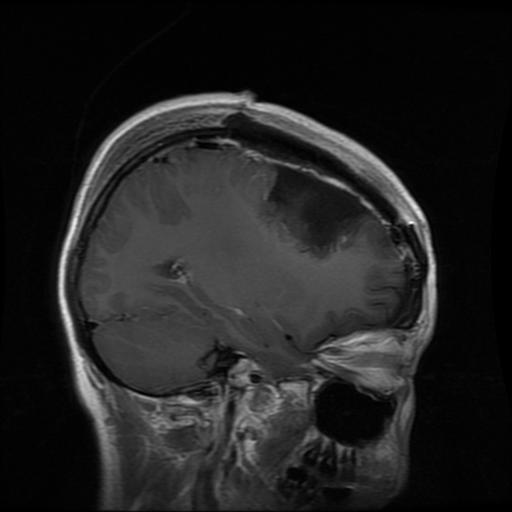
Label: glioma